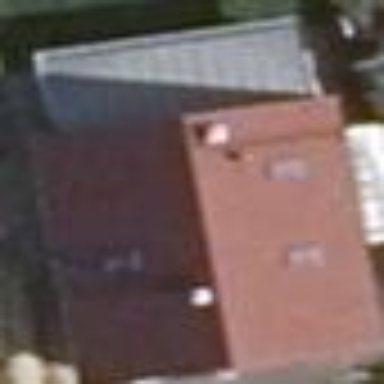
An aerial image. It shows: Residential building with flat grey roof. It has various parts included in its structure.